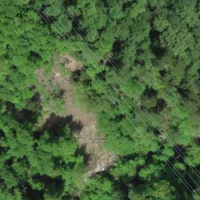
EUNIS habitat code: 44
Species observed at this site:
Certhia brachydactyla
Allium ursinum
Corvus corone
Cyanistes caeruleus
Lophophanes cristatus
Corvus frugilegus
Pica pica
Sitta europaea
Garrulus glandarius
Fringilla coelebs
Passer domesticus
Regulus regulus